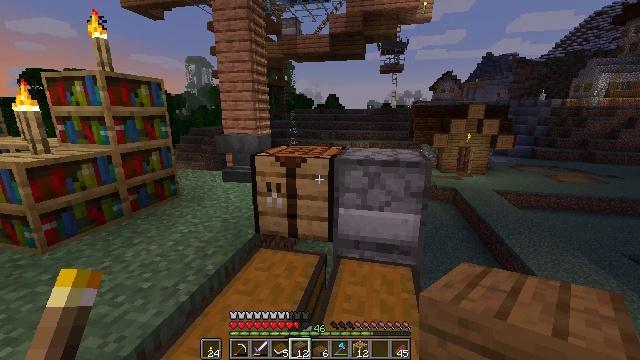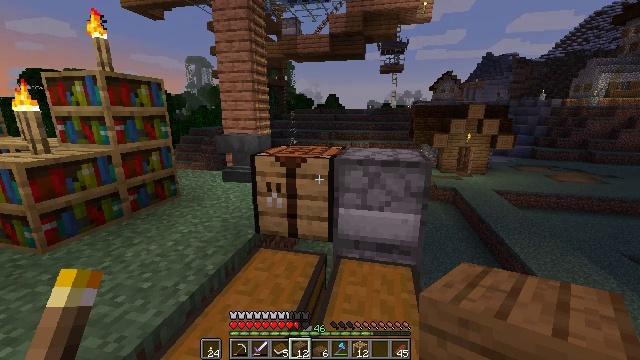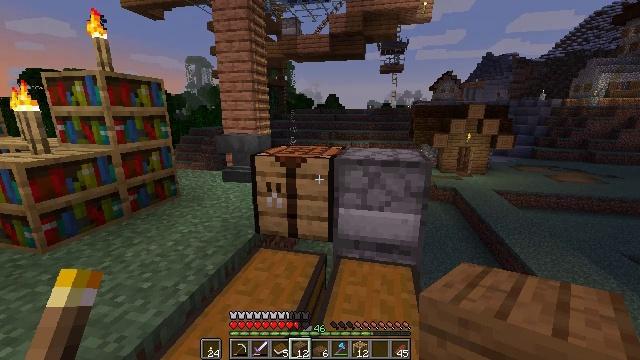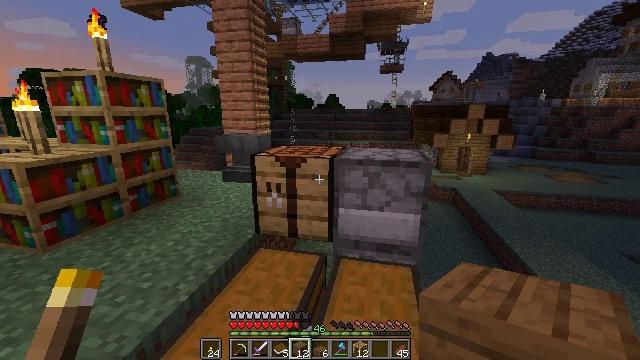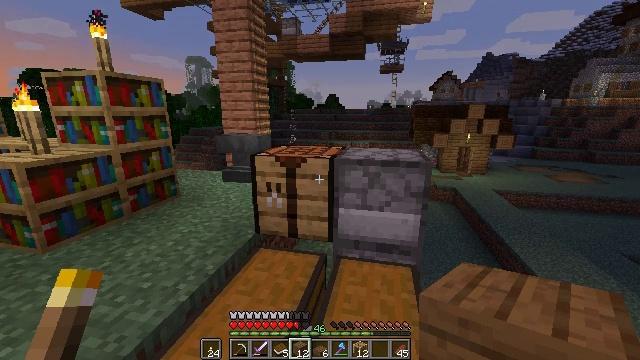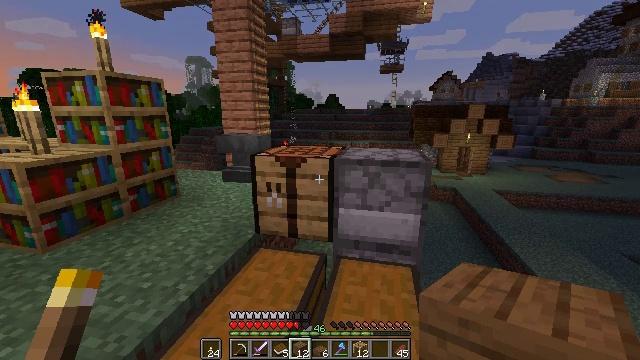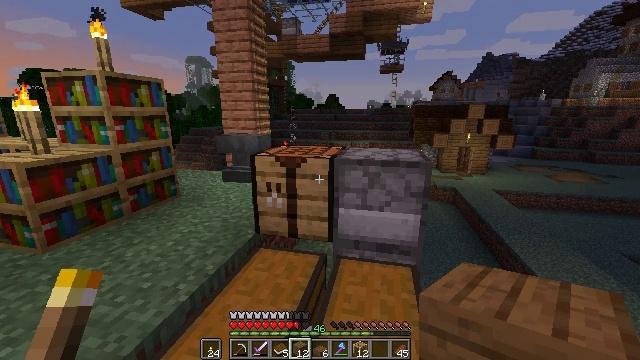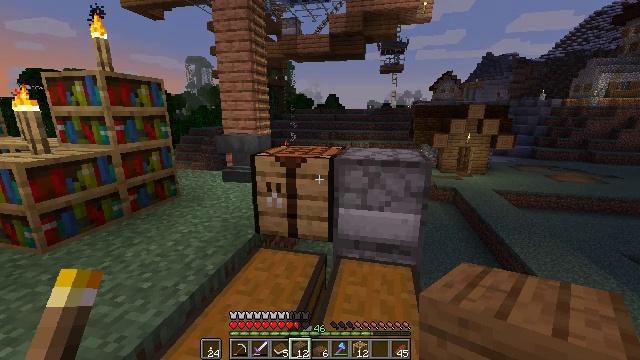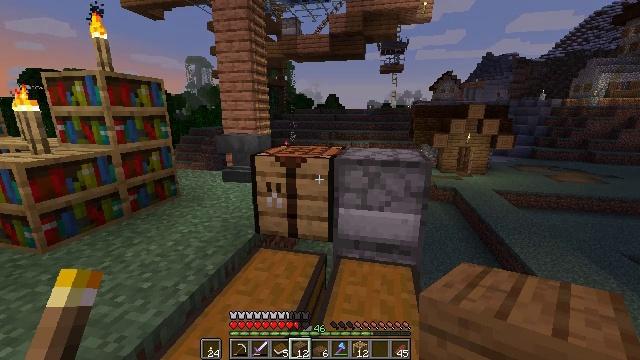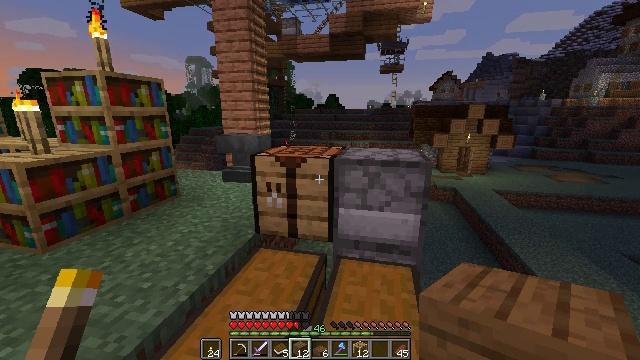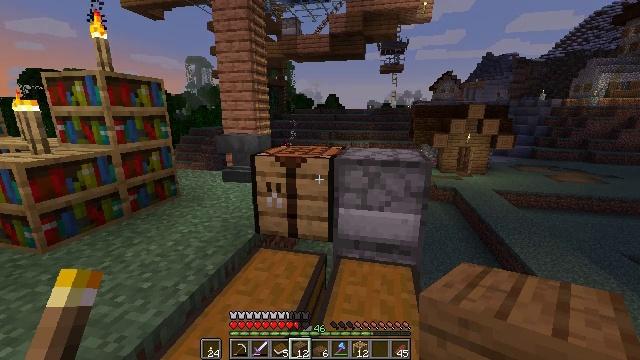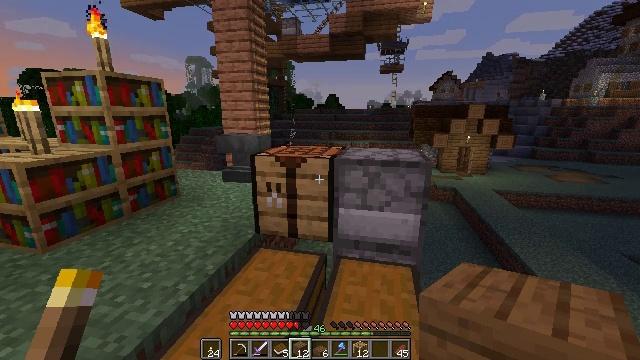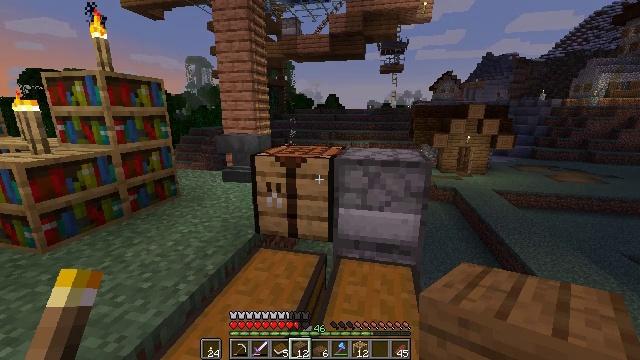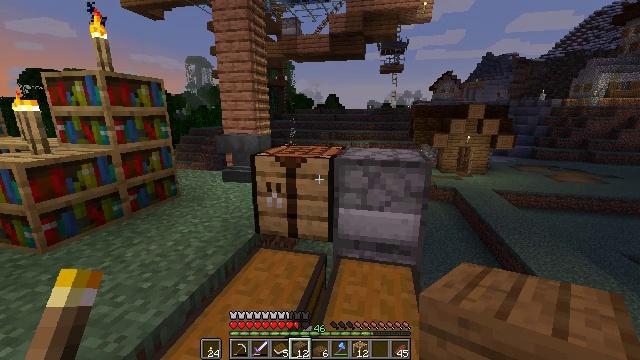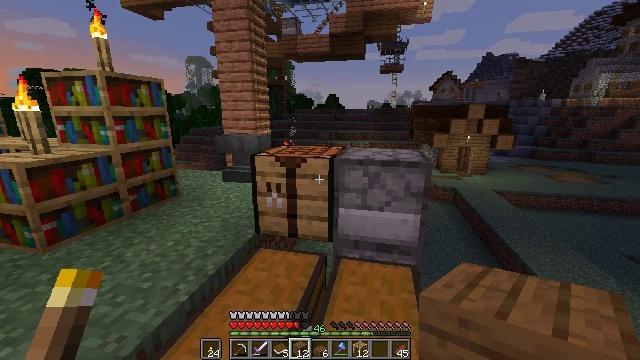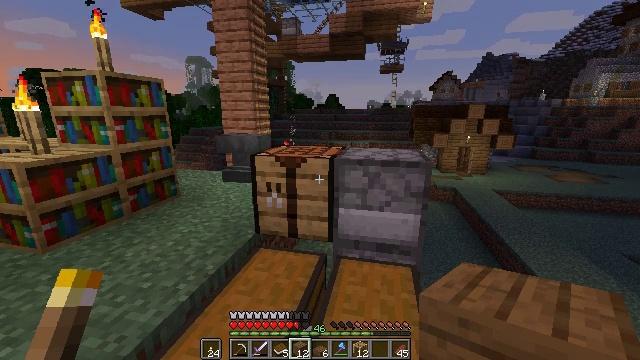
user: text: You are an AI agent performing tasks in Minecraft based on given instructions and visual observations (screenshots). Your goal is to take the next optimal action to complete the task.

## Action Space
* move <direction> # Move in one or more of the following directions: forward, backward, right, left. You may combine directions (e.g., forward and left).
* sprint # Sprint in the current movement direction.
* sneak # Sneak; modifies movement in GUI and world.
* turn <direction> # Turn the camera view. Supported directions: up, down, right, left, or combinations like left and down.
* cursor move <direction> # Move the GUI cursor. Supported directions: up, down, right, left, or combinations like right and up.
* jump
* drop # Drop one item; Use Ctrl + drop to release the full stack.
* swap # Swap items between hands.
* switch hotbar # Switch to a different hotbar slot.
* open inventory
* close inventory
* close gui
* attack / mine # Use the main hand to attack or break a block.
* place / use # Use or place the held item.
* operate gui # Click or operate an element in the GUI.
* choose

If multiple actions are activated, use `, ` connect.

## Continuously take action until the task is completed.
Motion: motion action
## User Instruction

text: Assemble sticks and spruce planks to get a spruce fence gate.
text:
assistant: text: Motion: no_op
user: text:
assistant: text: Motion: no_op
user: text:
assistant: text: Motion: no_op
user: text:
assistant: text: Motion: no_op
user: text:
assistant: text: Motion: no_op
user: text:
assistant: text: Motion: no_op
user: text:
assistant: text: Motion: no_op
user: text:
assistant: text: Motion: no_op
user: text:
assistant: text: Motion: no_op
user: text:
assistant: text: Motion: no_op
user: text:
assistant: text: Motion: no_op
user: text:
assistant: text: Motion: no_op
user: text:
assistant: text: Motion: no_op
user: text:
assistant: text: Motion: no_op
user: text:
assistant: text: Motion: no_op
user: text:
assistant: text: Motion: no_op
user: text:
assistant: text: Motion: no_op
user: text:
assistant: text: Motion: no_op
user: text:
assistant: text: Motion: no_op
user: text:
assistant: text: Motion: no_op
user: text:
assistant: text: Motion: no_op
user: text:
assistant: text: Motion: no_op
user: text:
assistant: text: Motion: no_op
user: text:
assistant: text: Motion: no_op
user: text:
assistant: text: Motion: no_op
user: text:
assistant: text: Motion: no_op
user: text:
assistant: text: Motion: no_op
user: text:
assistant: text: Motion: no_op
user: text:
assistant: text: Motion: no_op
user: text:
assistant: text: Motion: no_op